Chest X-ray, AP view. Patient: 54 years old, sex M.
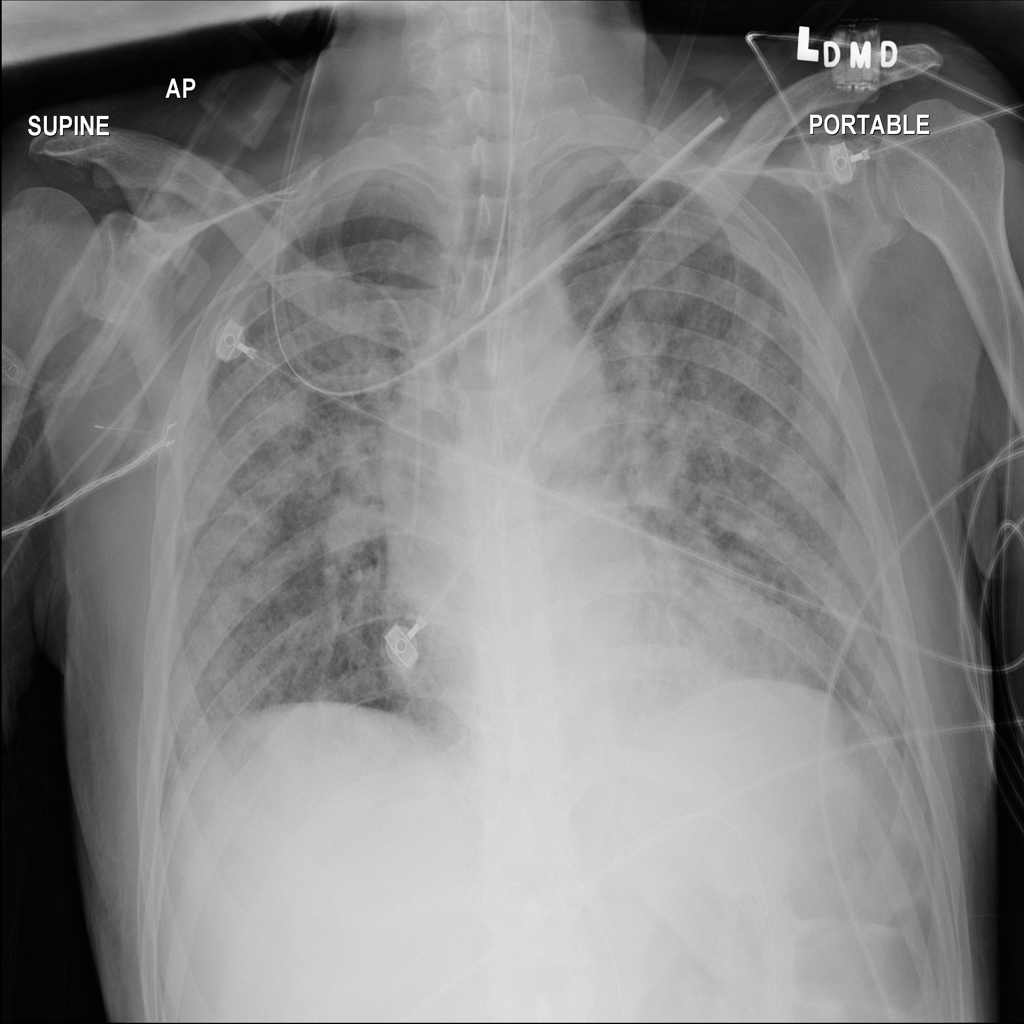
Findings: Infiltration